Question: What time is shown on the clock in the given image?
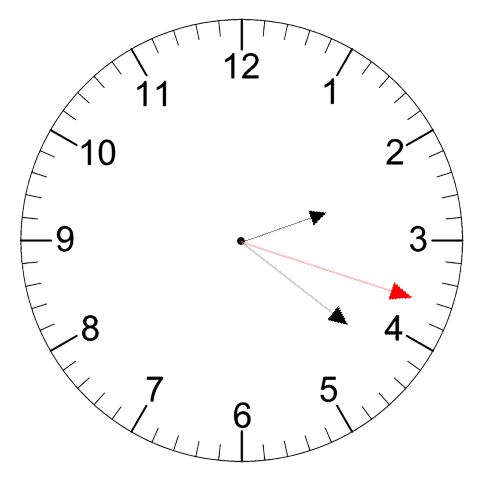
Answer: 02:21:18